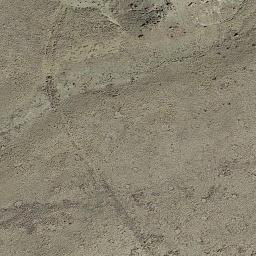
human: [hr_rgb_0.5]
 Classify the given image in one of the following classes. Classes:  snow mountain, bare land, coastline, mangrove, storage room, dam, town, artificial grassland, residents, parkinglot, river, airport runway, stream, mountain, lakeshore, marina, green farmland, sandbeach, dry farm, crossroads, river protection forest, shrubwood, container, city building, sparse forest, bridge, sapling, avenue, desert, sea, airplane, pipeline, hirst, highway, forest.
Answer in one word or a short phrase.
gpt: bare land